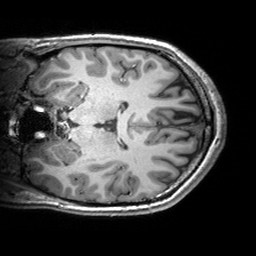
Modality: T1w
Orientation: coronal
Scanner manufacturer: siemens
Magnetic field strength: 3 T
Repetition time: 2.53 s
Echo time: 0.00299 s